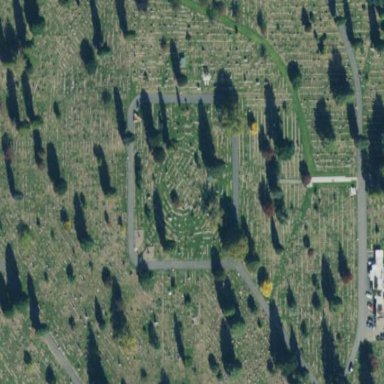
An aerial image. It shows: Cemetery surrounded by fence.